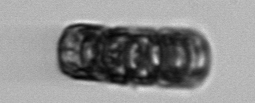
Label: Paralia_sulcata